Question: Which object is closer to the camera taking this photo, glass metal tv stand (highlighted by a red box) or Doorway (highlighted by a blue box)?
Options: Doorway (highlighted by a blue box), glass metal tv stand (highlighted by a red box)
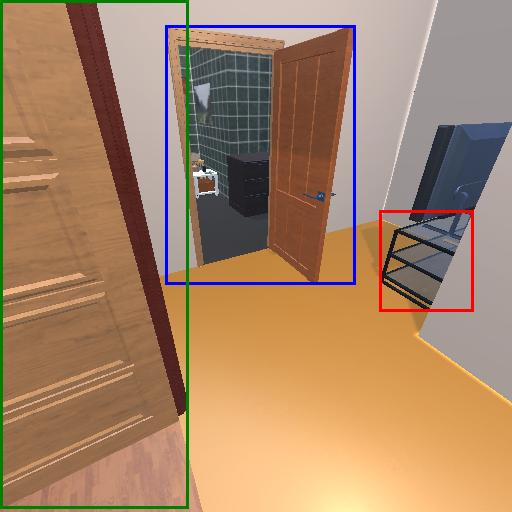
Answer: Doorway (highlighted by a blue box)